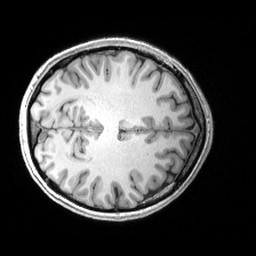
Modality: T1w
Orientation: axial
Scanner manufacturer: siemens
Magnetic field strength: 3 T
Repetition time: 2.53 s
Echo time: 0.00299 s